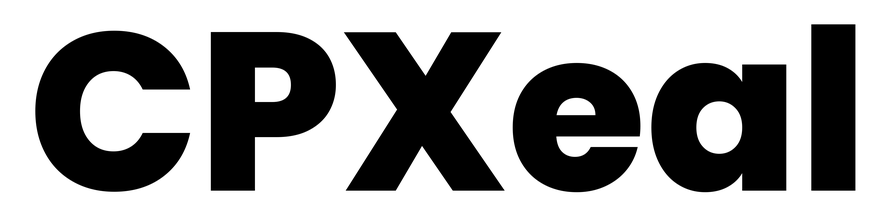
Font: Poppins-ExtraBold